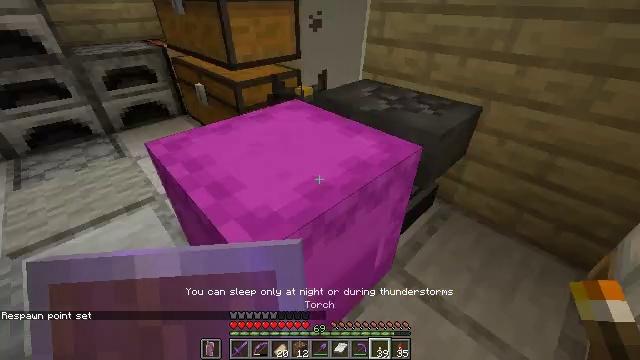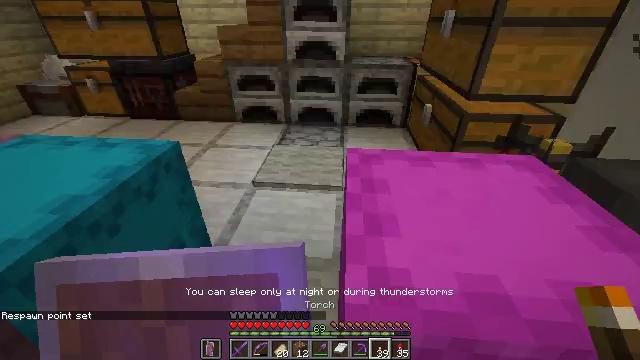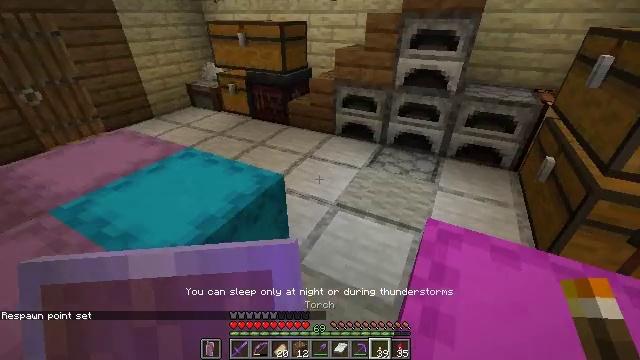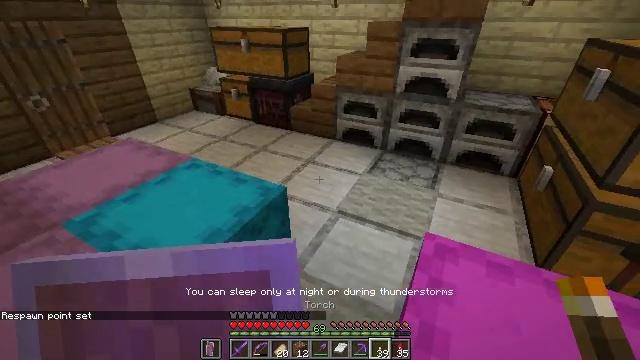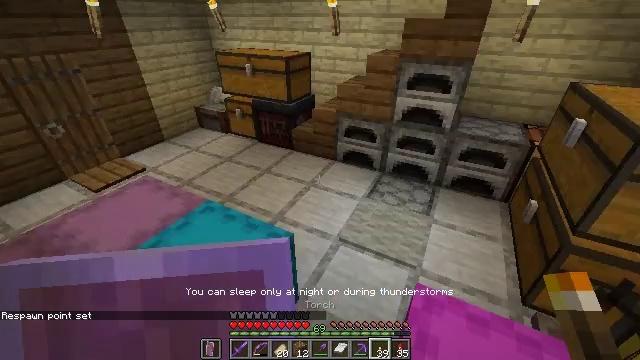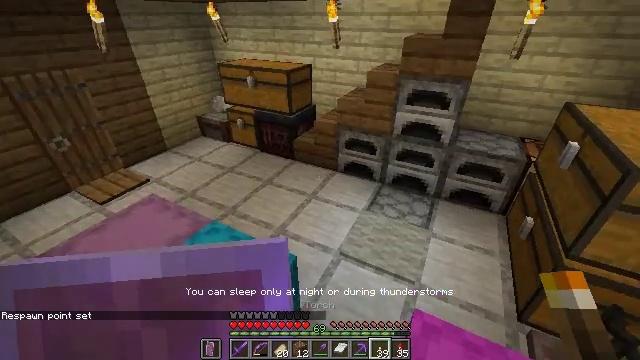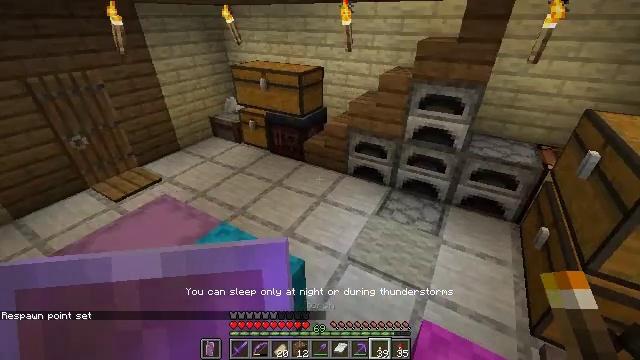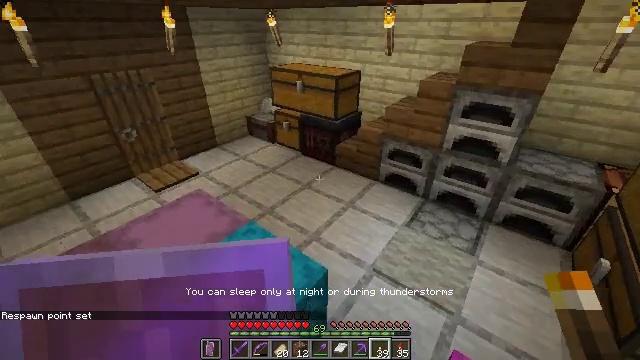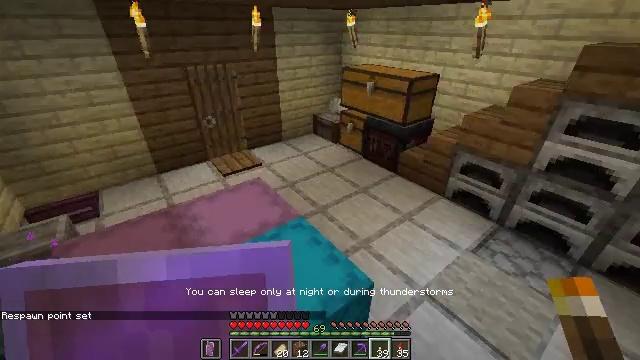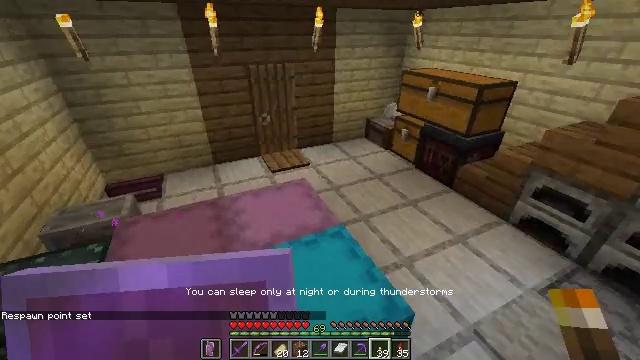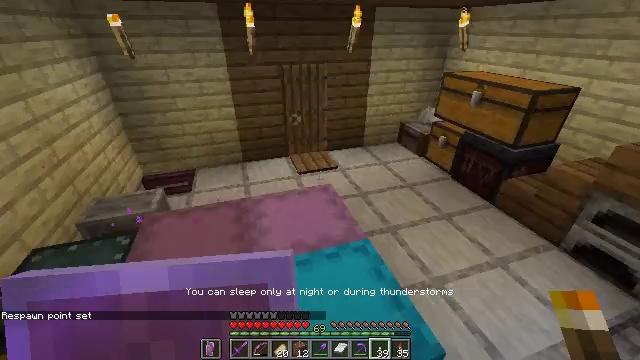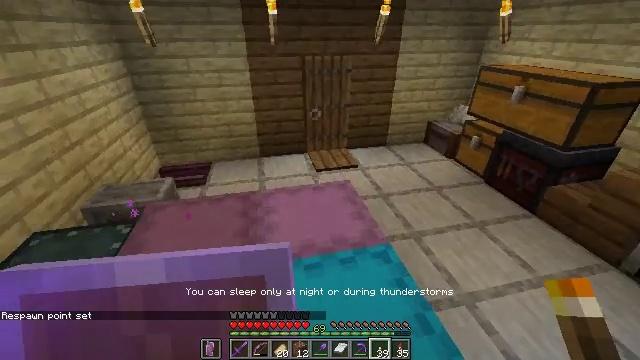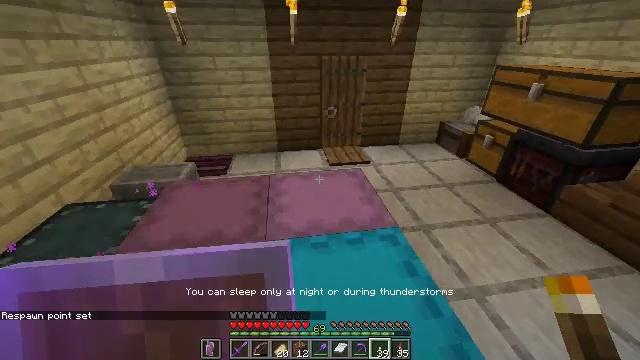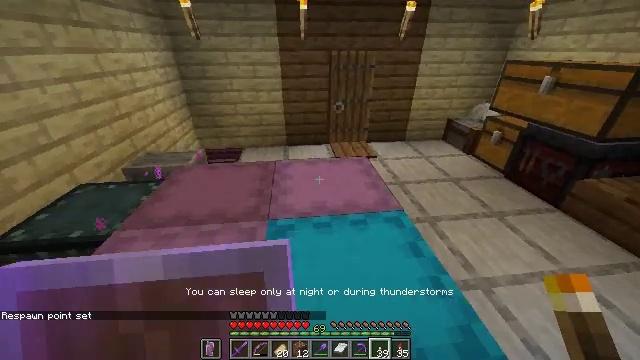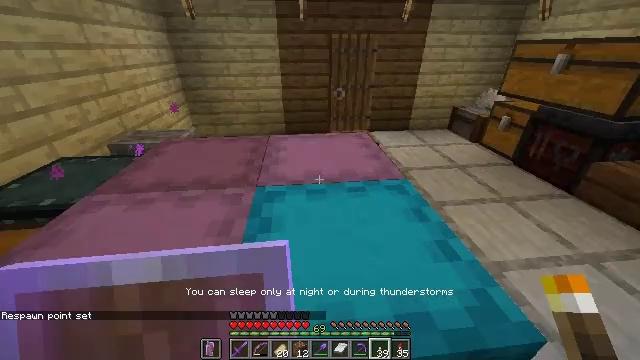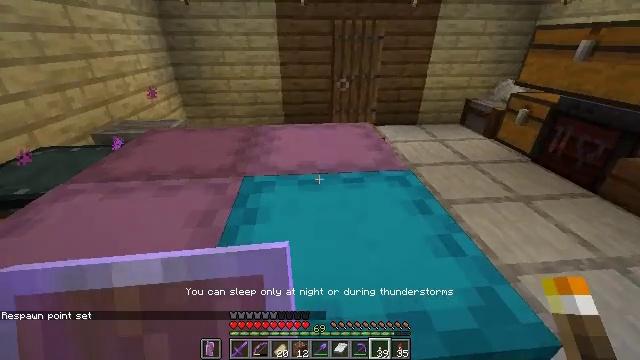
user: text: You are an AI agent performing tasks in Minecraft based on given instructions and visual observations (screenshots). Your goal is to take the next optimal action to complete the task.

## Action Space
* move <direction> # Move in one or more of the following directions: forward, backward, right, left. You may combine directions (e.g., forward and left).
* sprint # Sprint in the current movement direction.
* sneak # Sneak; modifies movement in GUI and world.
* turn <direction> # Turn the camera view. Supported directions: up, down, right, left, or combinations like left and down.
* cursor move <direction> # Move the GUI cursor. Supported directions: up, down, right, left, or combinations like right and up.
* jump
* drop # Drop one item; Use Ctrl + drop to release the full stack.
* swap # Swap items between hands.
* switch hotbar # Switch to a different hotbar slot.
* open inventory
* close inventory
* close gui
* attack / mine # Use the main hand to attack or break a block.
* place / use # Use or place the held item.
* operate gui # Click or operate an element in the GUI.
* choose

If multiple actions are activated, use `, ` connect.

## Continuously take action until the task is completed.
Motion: motion action
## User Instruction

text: craft item air
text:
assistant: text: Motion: move forward, turn left and up
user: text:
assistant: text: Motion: move forward, turn left, jump
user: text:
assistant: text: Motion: move forward, jump
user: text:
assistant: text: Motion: move forward, jump
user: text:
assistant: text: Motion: move forward
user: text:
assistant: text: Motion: move forward, turn left
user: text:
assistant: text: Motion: move forward, turn left
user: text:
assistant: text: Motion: move forward, turn left
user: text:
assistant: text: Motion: move forward, turn left
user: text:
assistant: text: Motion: move forward, turn left
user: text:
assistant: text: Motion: move forward, sprint, turn left
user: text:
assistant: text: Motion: move forward, sprint, turn left
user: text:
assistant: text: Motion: move forward, sprint, turn left
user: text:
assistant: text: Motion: move forward, sprint
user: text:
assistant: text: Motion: move forward, sprint, turn left
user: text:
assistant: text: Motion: move forward, sprint, turn left
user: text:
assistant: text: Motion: move forward, sprint
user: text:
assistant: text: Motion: move forward, sprint, jump
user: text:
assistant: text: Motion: move forward, sprint, jump
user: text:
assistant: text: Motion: move forward, sprint, jump
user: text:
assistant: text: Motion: move forward, sprint, jump
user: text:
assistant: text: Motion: move forward, sprint, jump
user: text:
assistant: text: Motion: move forward, sprint
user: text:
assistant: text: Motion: move forward, sprint
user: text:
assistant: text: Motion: move forward, sprint
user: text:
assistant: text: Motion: move forward, sprint, turn left and down
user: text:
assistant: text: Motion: move forward, sprint, turn left
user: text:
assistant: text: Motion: move forward, sprint, turn left
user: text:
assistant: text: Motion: move forward, sprint, turn right and down
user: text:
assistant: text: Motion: move forward, sprint